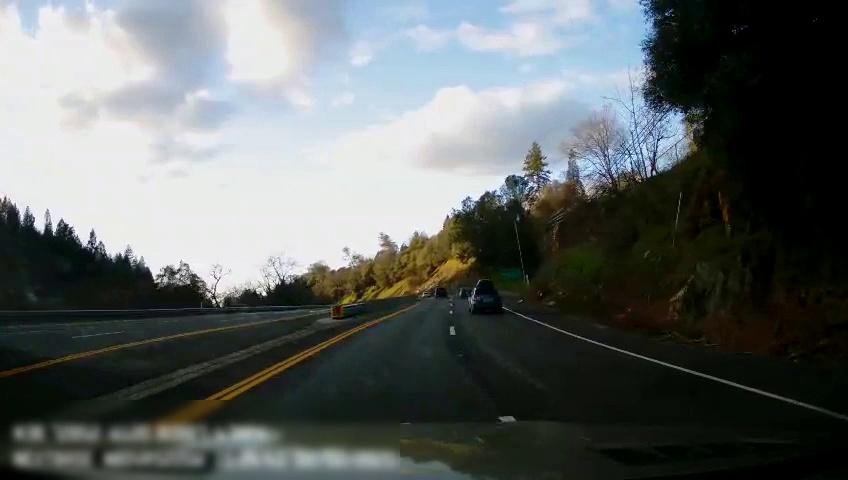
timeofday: Day
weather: Sunny
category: Drivable Space
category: Vehicles | SUV
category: Vehicles | Car
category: Vehicles | SUV
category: Lanes | Current Lane
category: Lanes | Alternate Lane
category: Lanes | Current Lane
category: Lanes | Opposite Lane
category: Lanes | Opposite Lane
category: Lanes | Opposite Lane
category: Lanes | Opposite Lane
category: Traffic | Signs